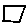
Label: square